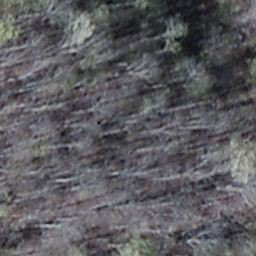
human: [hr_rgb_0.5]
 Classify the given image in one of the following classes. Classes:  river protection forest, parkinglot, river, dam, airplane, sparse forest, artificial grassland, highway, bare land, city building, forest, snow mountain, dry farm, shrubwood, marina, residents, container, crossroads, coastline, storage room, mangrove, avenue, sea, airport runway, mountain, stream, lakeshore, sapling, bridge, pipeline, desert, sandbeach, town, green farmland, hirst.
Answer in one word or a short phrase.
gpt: shrubwood